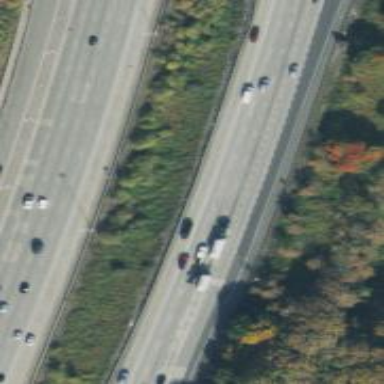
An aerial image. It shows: Motorway.